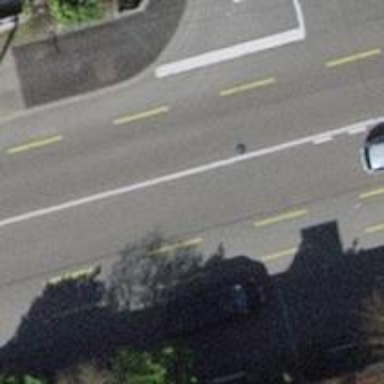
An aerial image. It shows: Primary highway with asphalt surface and trolley wires.